Question: My jQuery callback is firing correctly, but the the dialog looks completely bare (see image). Here's my javascript:
'''
$(".info").click(function(event){
event.preventDefault();
$id = $(this).attr("id");
$.ajax({
type: "POST",
url: 'my_code.php',
data: {query:"info", rowid: $id},
success: function(data) {
try {
obj = JSON.parse(data);
var str = '';
for (var i in obj) {
str += i + ":" + obj[i] + "<br />";
}
$("#dialog-1").html(str).dialog({modal: true}).dialog('open');
} catch (e) {}
}
});
});
'''
and my HTML is just
'''
<div id="dialog-1" title="Rule Information" style="display:none"></div>
'''
but you can see my poor dialog looks threadbare! I know I could dress it up with css but what is causing it to look this way?

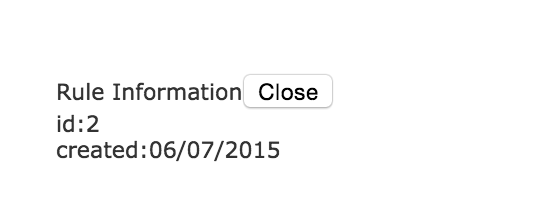
Answer: As you can see <URL> jQuery UI comes with a javascript file and a css file. If the css file is not used, the components will look threadbare.
### jQuery UI Without CSS

'''
function fnOpenNormalDialog() {
$("#dialog-confirm").html("Confirm Dialog Box");
$("#dialog-confirm").dialog({
buttons: {
"Yes": function() {
$(this).dialog('close');
callback(true);
},
"No": function() {
$(this).dialog('close');
callback(false);
}
}
});
}
$('#btnOpenDialog').click(fnOpenNormalDialog);
function callback(value) {
if (value) {
alert("Confirmed");
} else {
alert("Rejected");
}
}
'''
'''
<script src="https://ajax.googleapis.com/ajax/libs/jquery/2.1.1/jquery.min.js"></script>
<script src="http://code.jquery.com/ui/1.11.3/jquery-ui.min.js"></script>
<input type="button" id="btnOpenDialog" value="Open Confirm Dialog" />
<div id="dialog-confirm" style="display:none"></div>
'''
### jQuery UI With CSS

'''
function fnOpenNormalDialog() {
$("#dialog-confirm").html("Confirm Dialog Box");
$("#dialog-confirm").dialog({
buttons: {
"Yes": function() {
$(this).dialog('close');
callback(true);
},
"No": function() {
$(this).dialog('close');
callback(false);
}
}
});
}
$('#btnOpenDialog').click(fnOpenNormalDialog);
function callback(value) {
if (value) {
alert("Confirmed");
} else {
alert("Rejected");
}
}
'''
'''
<link href="https://cdnjs.cloudflare.com/ajax/libs/jqueryui/1.11.4/jquery-ui.css" rel="stylesheet" />
<script src="https://ajax.googleapis.com/ajax/libs/jquery/2.1.1/jquery.min.js"></script>
<script src="http://code.jquery.com/ui/1.11.3/jquery-ui.min.js"></script>
<input type="button" id="btnOpenDialog" value="Open Confirm Dialog" />
<div id="dialog-confirm" style="display:none"></div>
'''